Question: I need help counting Yes in column C, but only count it once if ID in column B repeats
Sample of output. for sample below count should be 6.
Here is dropbox file link.
<URL>

I can do this already via if and else condition using formula, but I would like someone can come up with better way using single line formula.
in cell F2
'''
=IF(B2<>B1,IF(C2="Yes","1",""),IF(B2=B1,IF(F1="1","",IF(B2=#REF!,"",""))))
'''
in cell F3 and down
'''
=IF(B3<>B2,IF(C3="Yes","1",""),IF(B3=B2,IF(F2="1","",IF(B3=B1,"",""))))
'''
Then I just count all ones and get total 1.
'''
=countif(F2:F159,"1")
'''
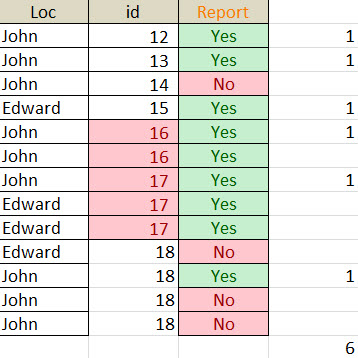
Answer: You can use a similar approach to my previous answer in your link, i.e. using cell refs in your dropbox example
'=SUM(IF(FREQUENCY(IF(I2:I14="Yes",H2:H14),H2:H14),1))'
confirmed with 'CTRL+SHIFT+ENTER'
H2:H14 has to be numeric data
Generically, assuming Range 4 is numeric you can use this formula for up to 3 conditions
'=SUM(IF(FREQUENCY(IF((Range1="x")*(Range2="y")*(Range3="z"),Range4),Range4),1))'
conditions can be added or removed as required